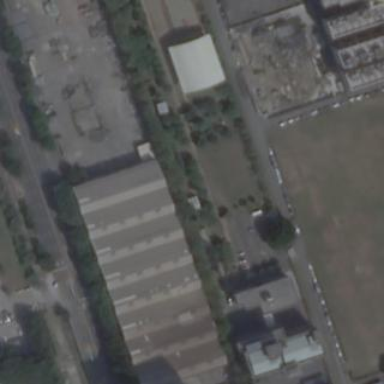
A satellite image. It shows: Industrial building.